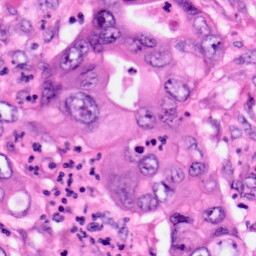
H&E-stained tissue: Pancreatic